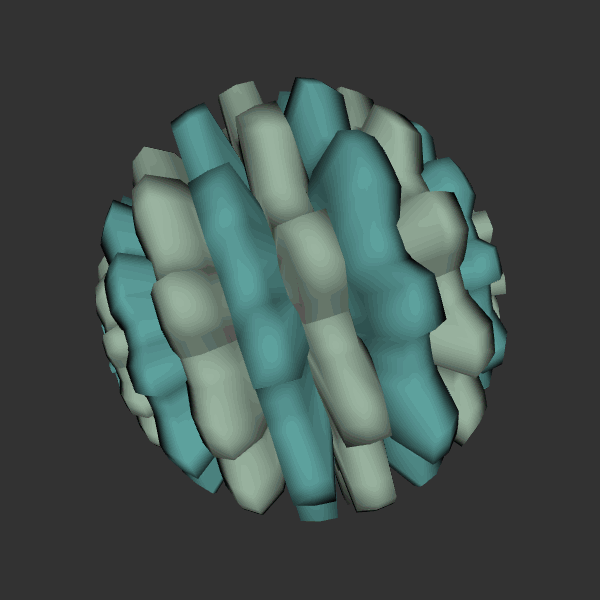
Background: dark